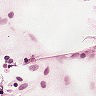
Metastatic tissue present: no